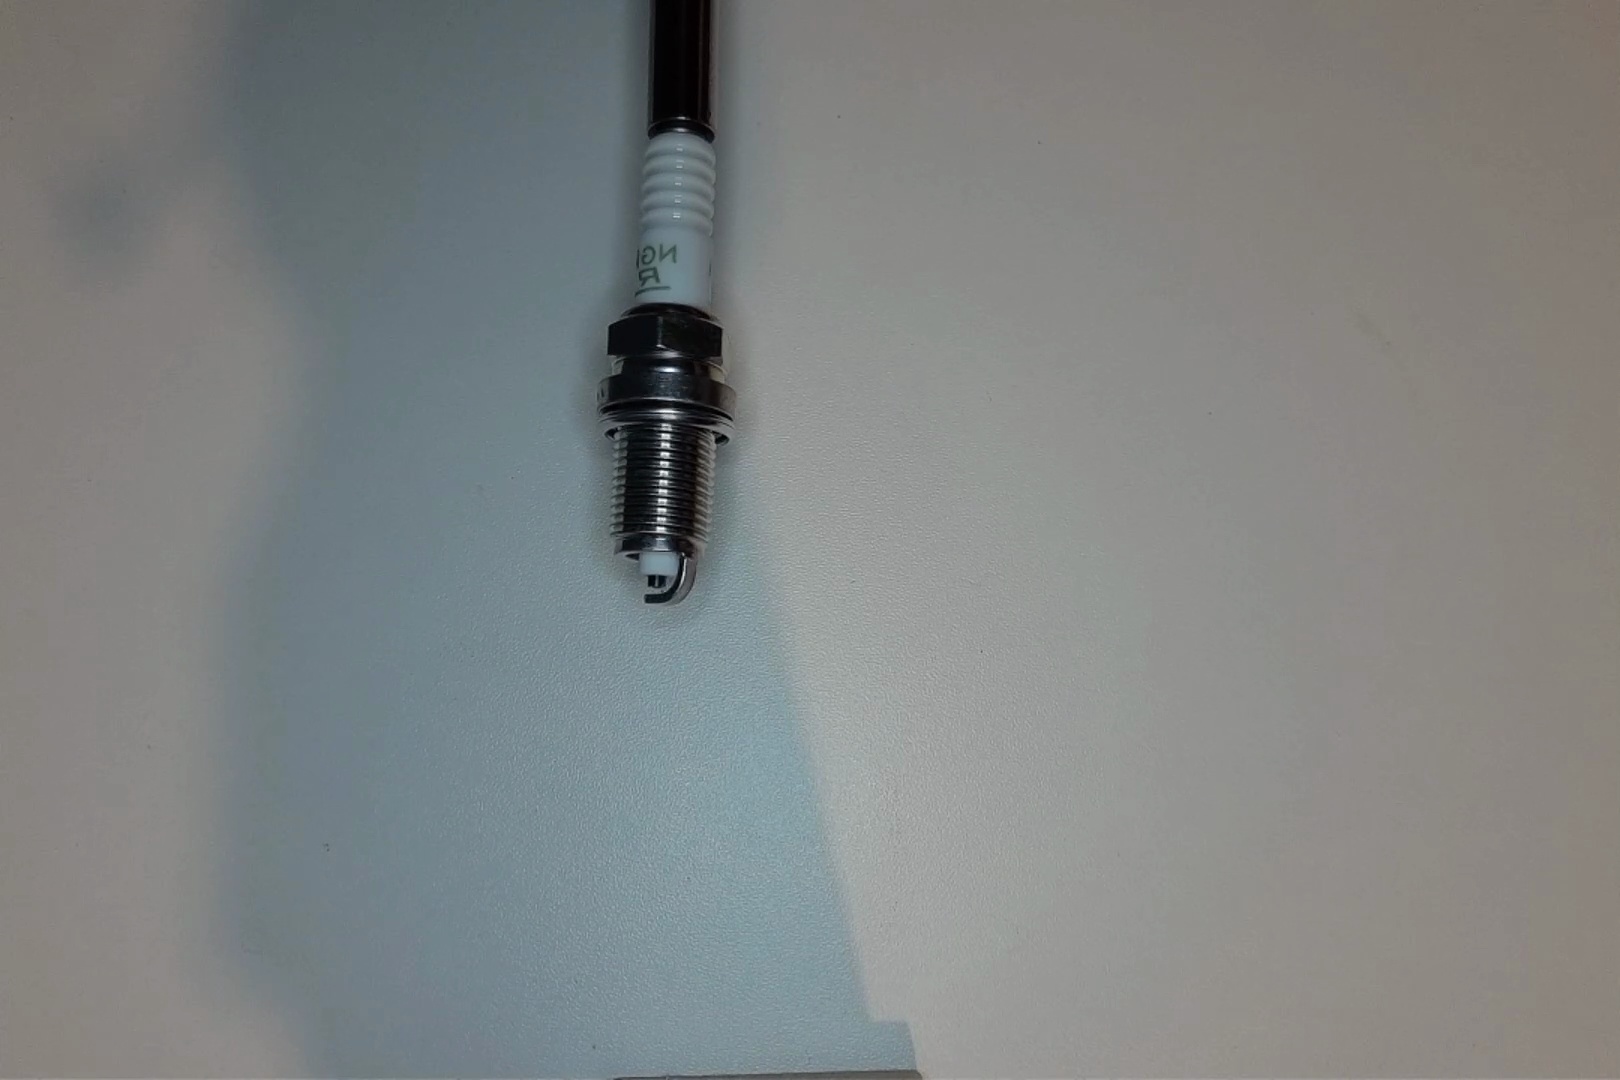
Label: normal